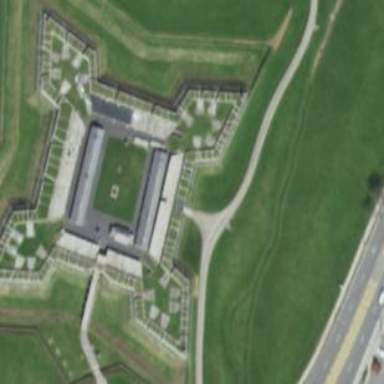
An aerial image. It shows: Historic fort surrounded by wall.